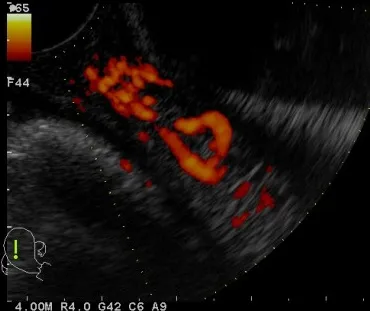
Uterine artery pseudoaneurysm; examination with color Doppler transvaginal US shows spining blood flow.
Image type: radiology (ultrasound)